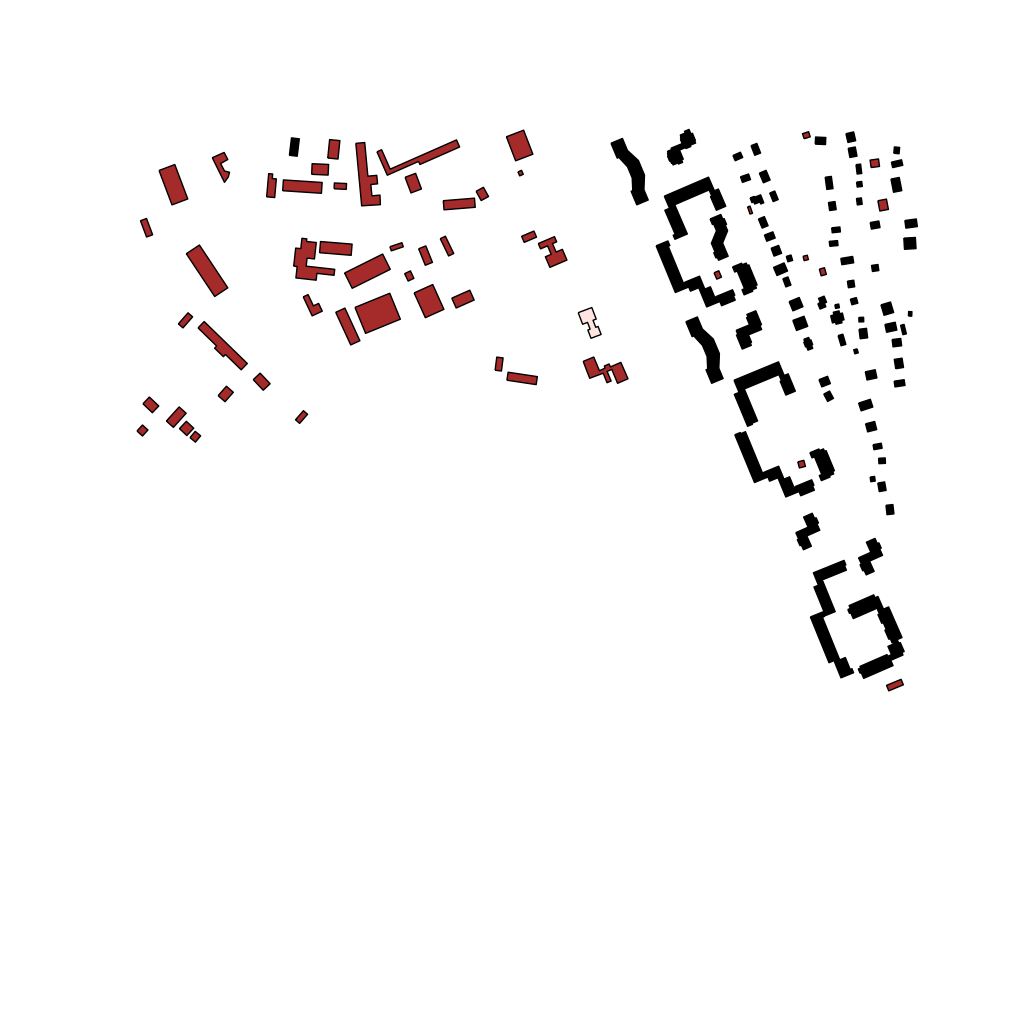
Tags: overhead vector_map, business, industrial, recreation, residential, modern, soviet, high_rise, individual_rise, low_rise, medium_rise, density_2, Building, Facility, Gas, 1.0 km²